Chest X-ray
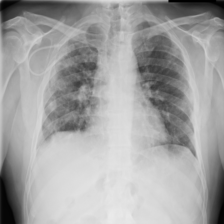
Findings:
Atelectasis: negative
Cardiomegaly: negative
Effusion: negative
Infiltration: negative
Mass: negative
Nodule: negative
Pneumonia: negative
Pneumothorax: negative
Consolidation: negative
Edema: negative
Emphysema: negative
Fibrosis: negative
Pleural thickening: negative
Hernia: negative